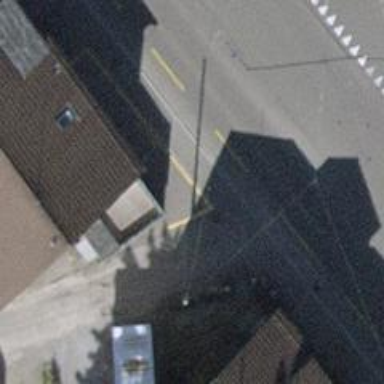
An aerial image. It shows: Asphalt sidewalk along the footway.